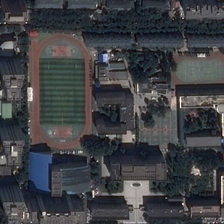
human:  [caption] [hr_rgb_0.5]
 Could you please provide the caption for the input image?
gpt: some buildings with two playgrounds and green trees are in a school .

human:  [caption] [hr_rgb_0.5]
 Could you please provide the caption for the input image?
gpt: some buildings with two playgrounds and green trees are in a school .

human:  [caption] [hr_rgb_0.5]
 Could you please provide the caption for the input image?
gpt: some buildings with two playgrounds and green trees are in a school .

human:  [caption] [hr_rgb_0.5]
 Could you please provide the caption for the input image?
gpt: some buildings with two playgrounds and green trees are in a school .

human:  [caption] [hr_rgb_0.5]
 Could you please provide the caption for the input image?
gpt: some buildings with two playgrounds and green trees are in a school .